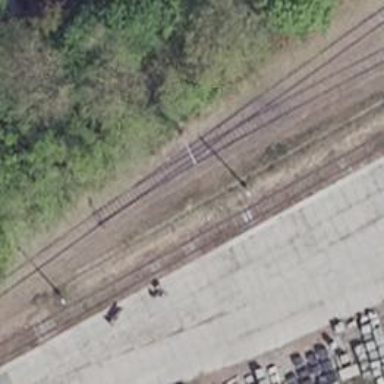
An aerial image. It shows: Railway switch.